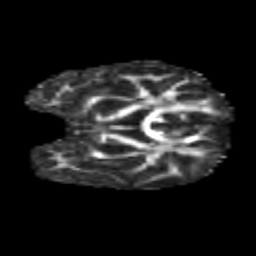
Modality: FA
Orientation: coronal
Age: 8
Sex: female
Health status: healthy